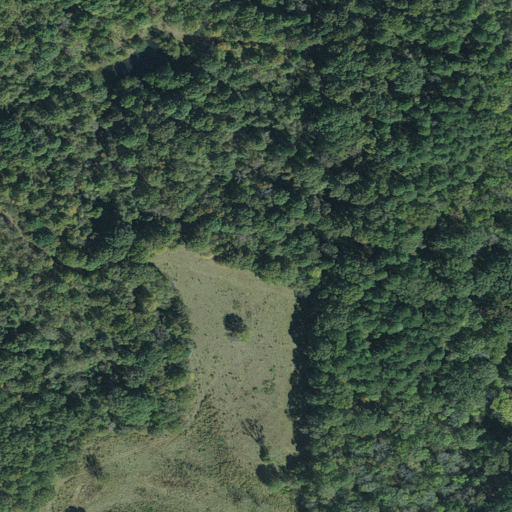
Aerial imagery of ridge(s) in Arkansas named Cedar Ridge containing woody wetlands, deciduous forest, pasture, mixed forest, and evergreen forest